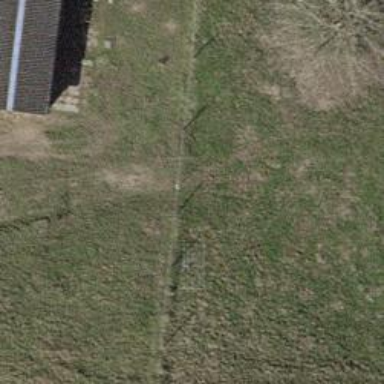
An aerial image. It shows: Fence is in the image.